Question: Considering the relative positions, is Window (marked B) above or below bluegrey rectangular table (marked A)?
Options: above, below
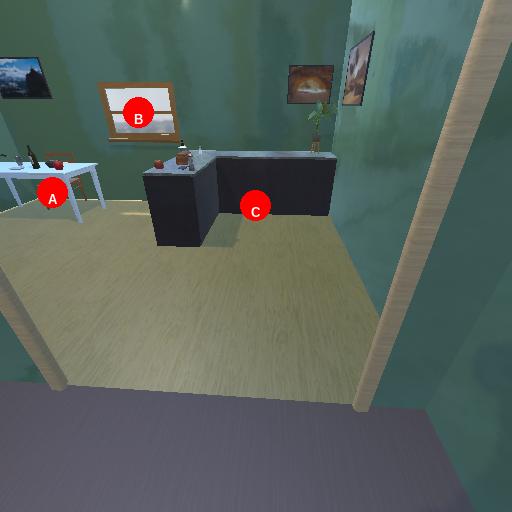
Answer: above